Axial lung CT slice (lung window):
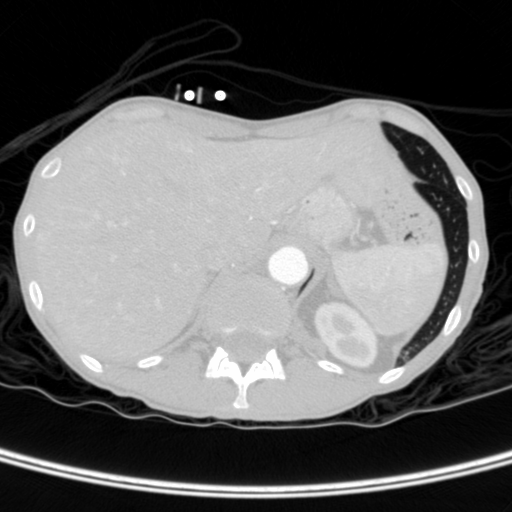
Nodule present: no